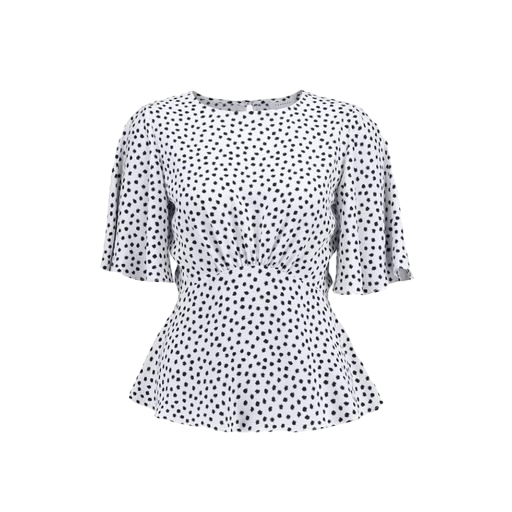
white polka-dot shirt, polka-dot blouse, white and black polka dot shirt, white background